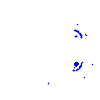
Particle: pion